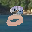
Label: 3